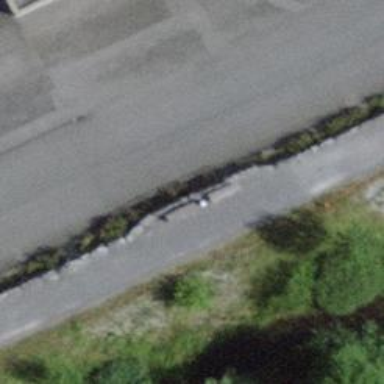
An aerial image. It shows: Fence with chain link type.